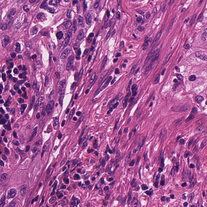
Tumor epithelial tissue: yes
Tumor-associated stroma tissue: yes
Normal tissue: no